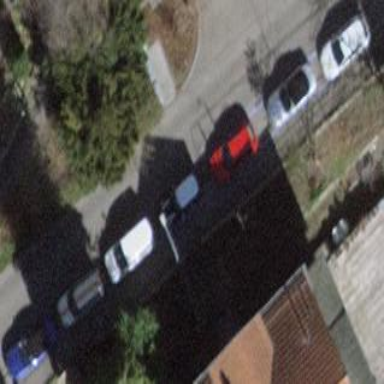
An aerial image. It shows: Asphalt parking lane.